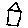
Label: house